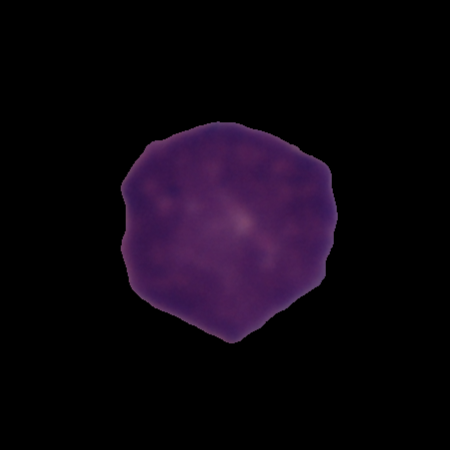
Label: cancer